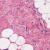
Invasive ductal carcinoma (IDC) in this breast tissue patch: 0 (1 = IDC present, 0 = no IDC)